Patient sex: F
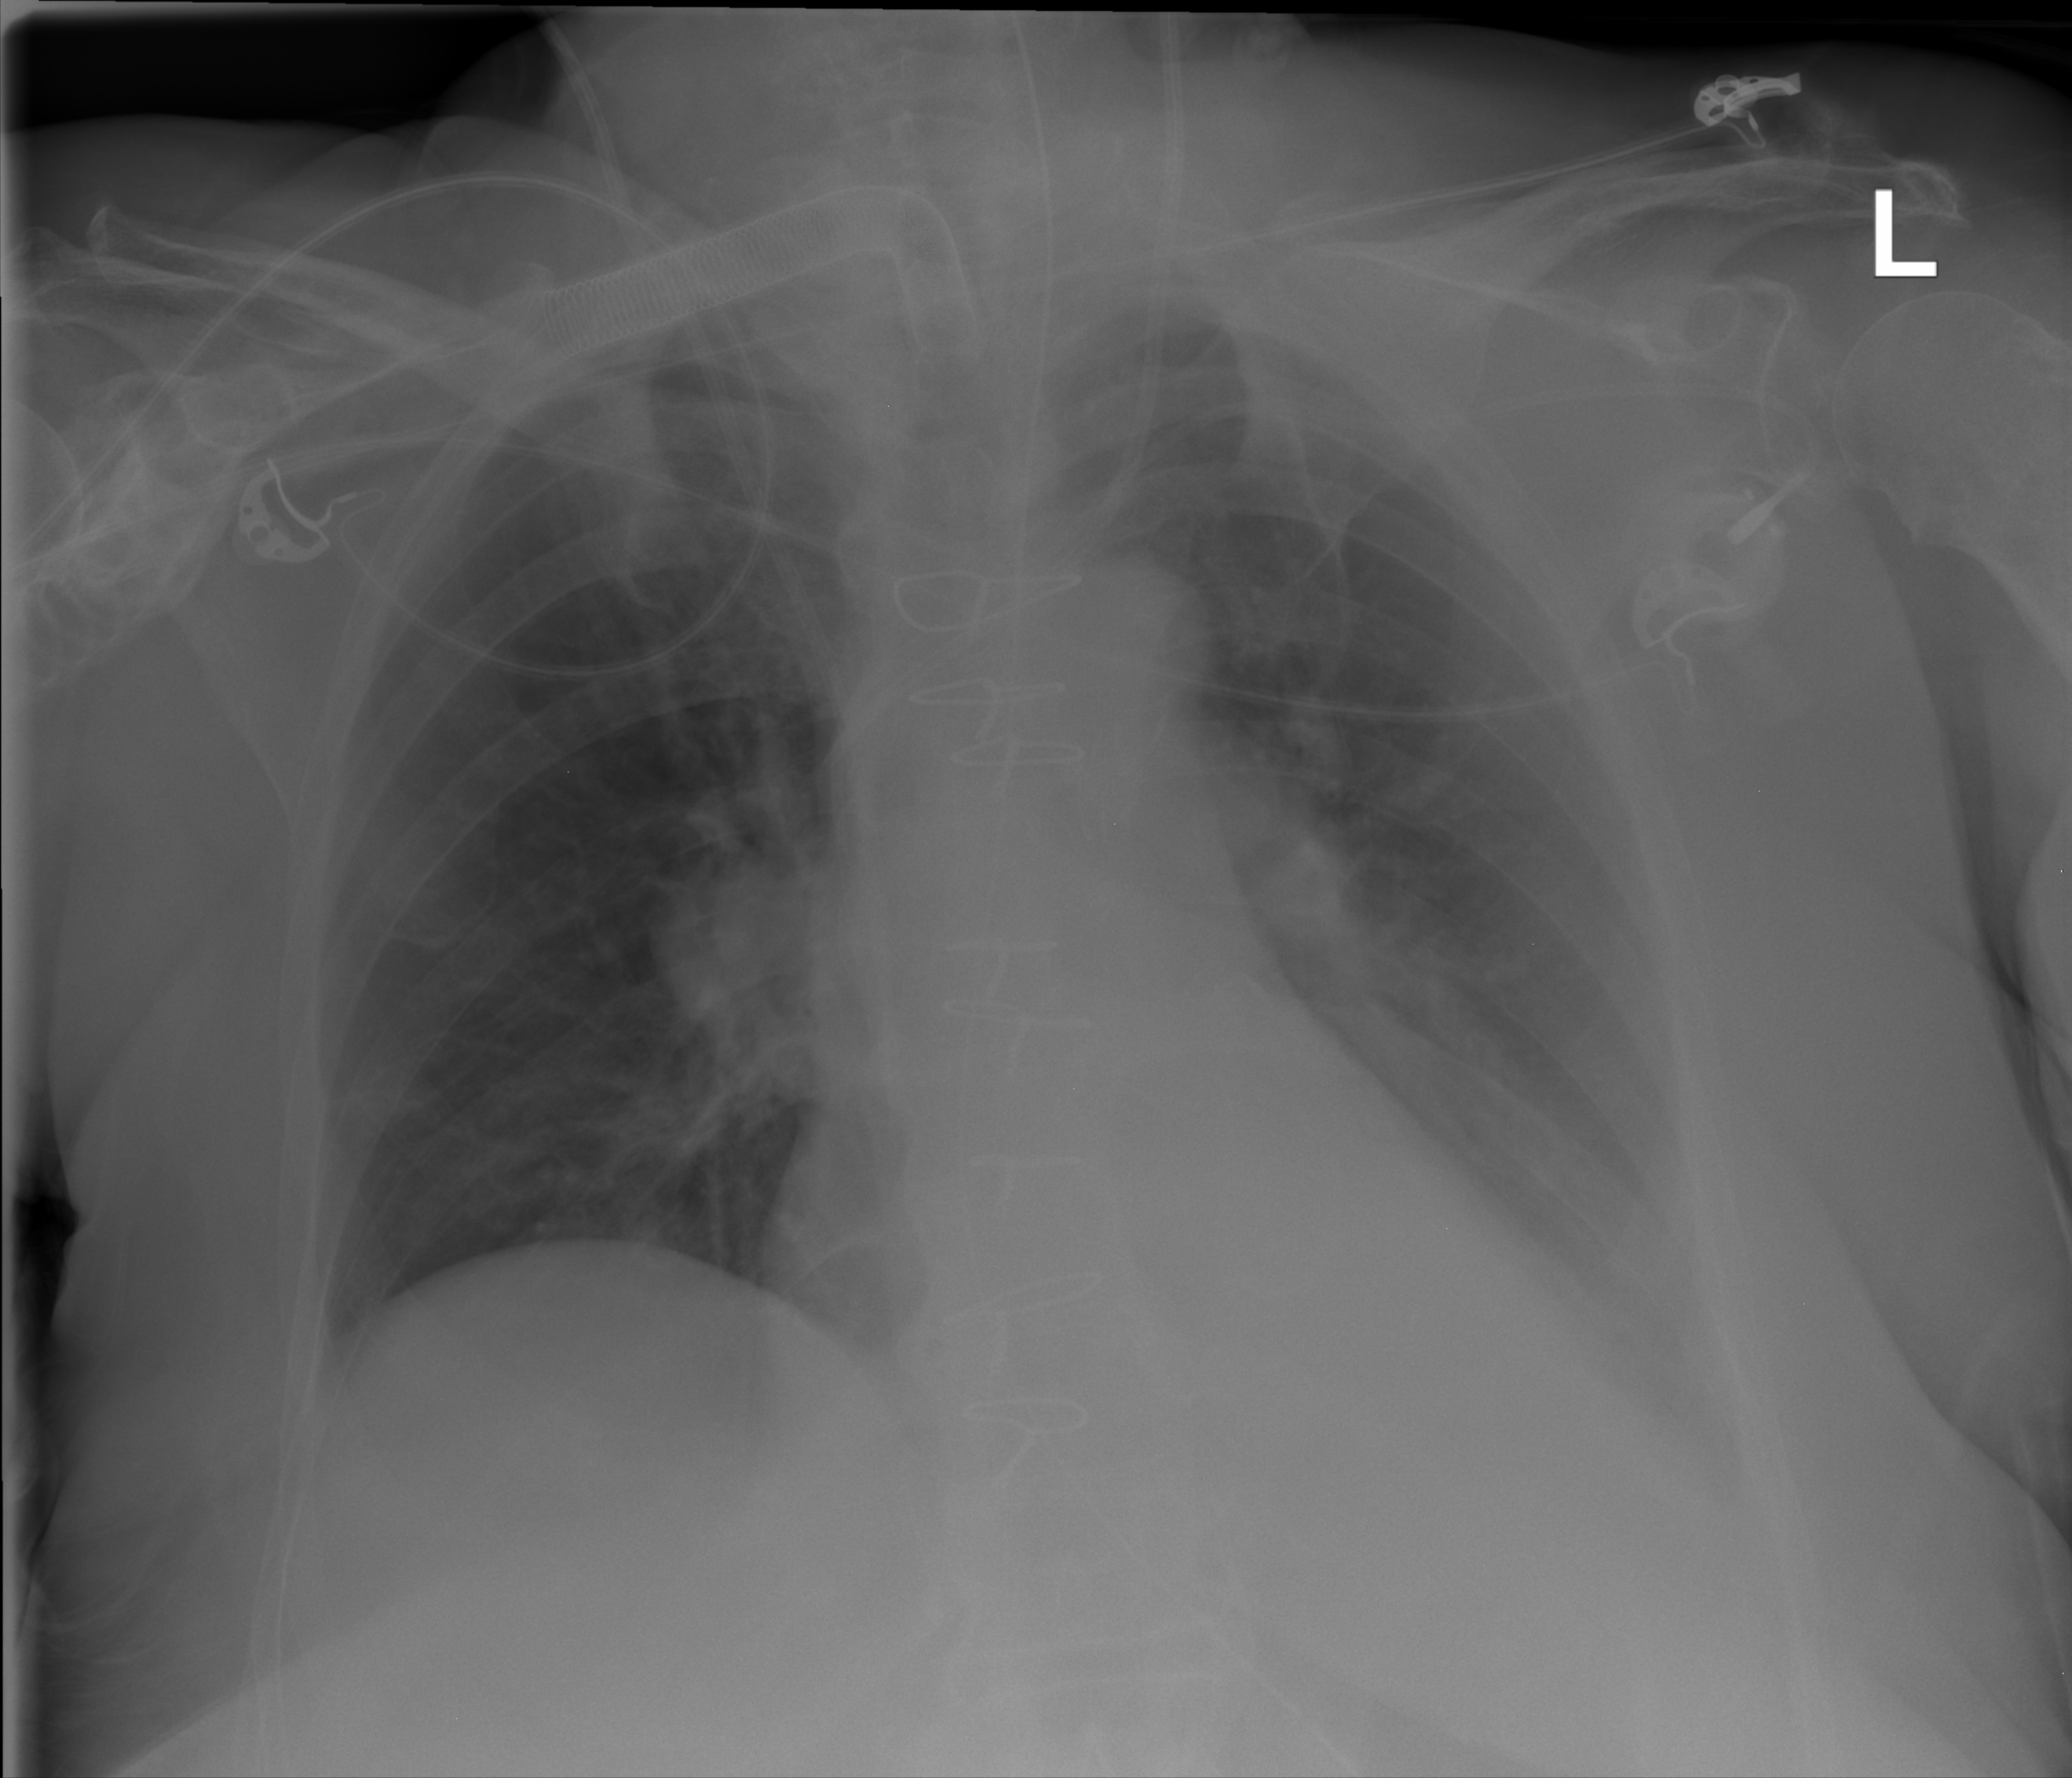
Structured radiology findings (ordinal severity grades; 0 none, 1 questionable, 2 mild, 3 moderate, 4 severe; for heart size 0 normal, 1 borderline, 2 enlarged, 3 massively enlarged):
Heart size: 2
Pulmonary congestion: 2
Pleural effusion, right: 0
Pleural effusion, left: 3
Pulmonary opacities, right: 2
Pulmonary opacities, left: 2
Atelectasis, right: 0
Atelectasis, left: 0